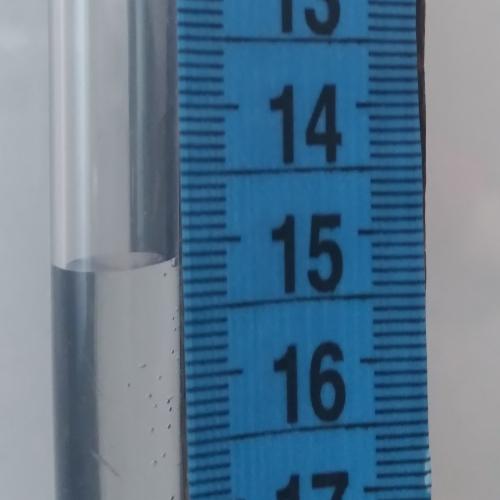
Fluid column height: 15.1 cm